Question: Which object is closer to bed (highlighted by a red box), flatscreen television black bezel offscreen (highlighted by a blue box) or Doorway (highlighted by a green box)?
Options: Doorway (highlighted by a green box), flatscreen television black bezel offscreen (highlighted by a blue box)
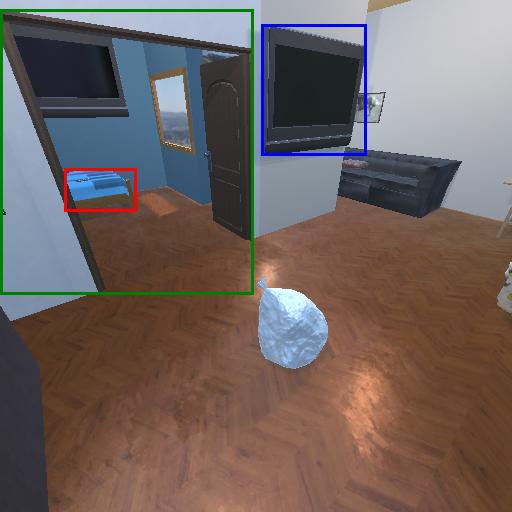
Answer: Doorway (highlighted by a green box)